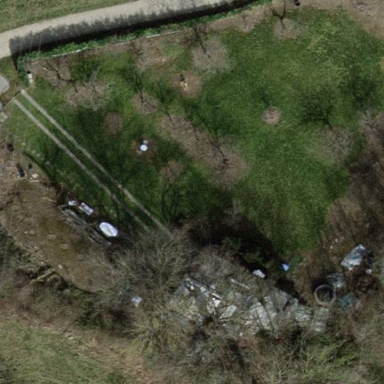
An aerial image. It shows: Garden that is leisure land.